Question: I created a C# project using Microsoft Visual Studio 2010 in debug mode and then built it in release mode so that I could run the code on some other machine without Visual Studio. I was motivated by <URL>.
Everything seemed to work fine. However, my ' .../bin/release ' folder has .dll files and not .exe which I could just copy and run from the other machine.
How could I work around this?
EDIT: Here's the solution explorer screenshot:

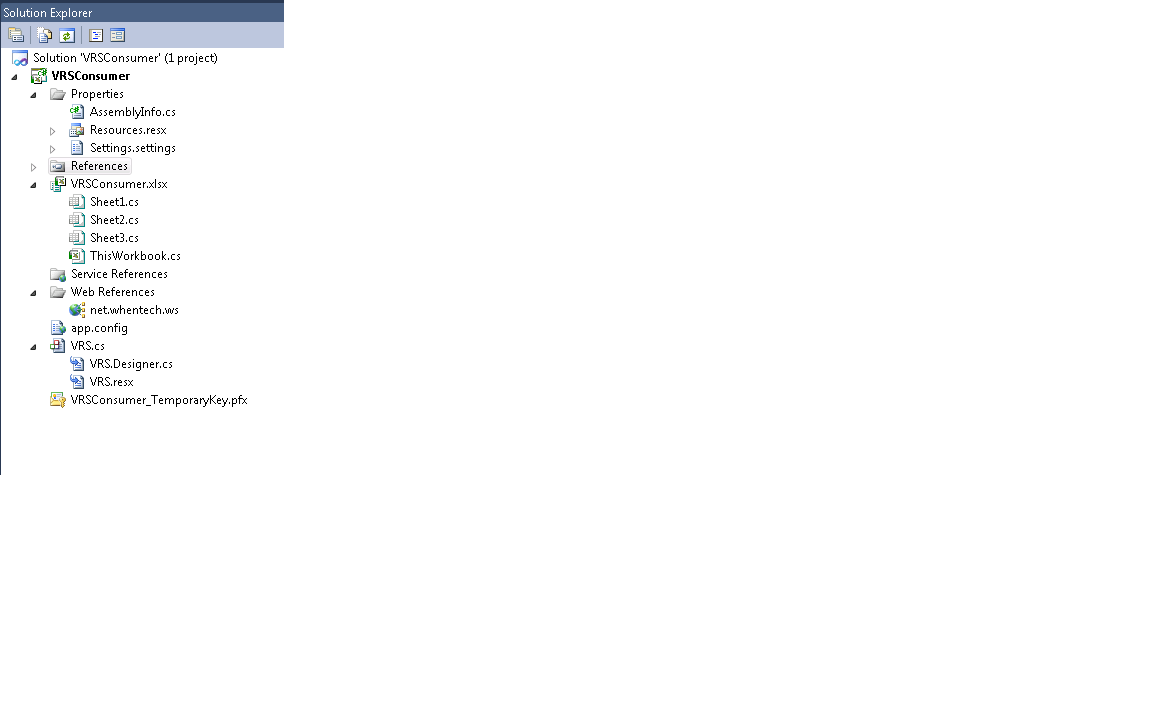
Answer: Click Build, Publish within Visual Studio.